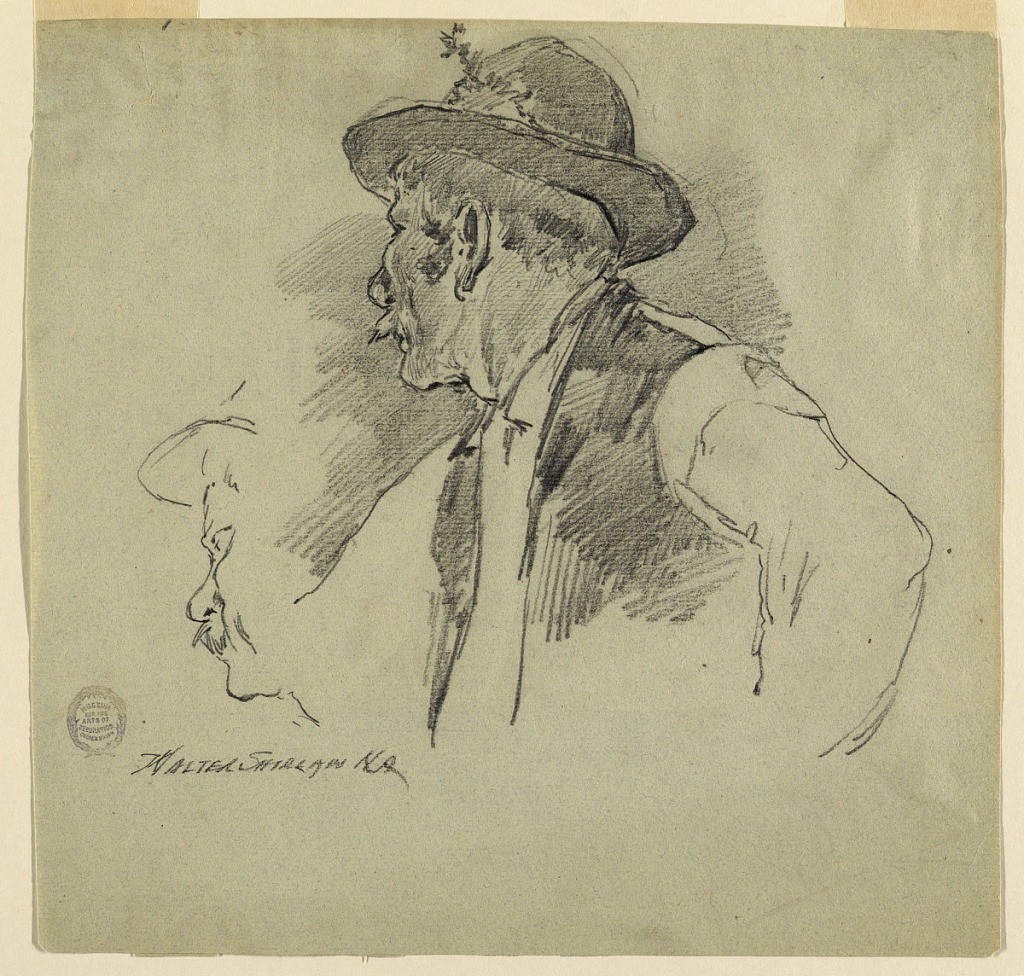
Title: A Bavarian Peasant
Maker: Walter Shirlaw, American, b. Scotland, 1838–1909
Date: ca. 1875
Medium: Graphite on rough grey paper
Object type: Drawing
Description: Bust portrait and profile of a middle aged peasant, the chest shown obliquely from the left, with head turned backwards to right shoulder.